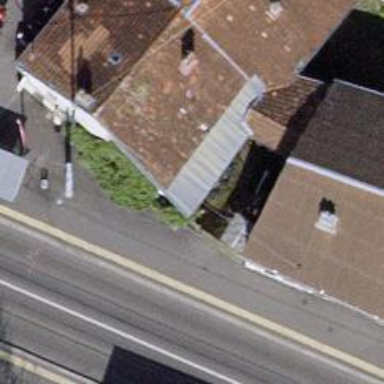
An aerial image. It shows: Platform for public transport with shelter. The surface is asphalt.